Interaction volume radius: 10 \u00c5
Interaction volume height: 10 \u00c5
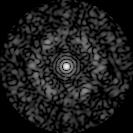
Disorder parameter: 0.7857